Question: I'm trying to plot a list from the data, but I need to slice the list and show the result in two moments, each one interpreted by a different color on the plot. As per the code below, if I try to put each part of the list on a plot, I have an overlap in the construction of the image. How to solve the continuity of the second plot in relation to the first?
'''
import matplotlib.pyplot as plt
lst = [5,10,15,8,9,6,8,12,13,6]
plt.plot(lst[:5])
plt.plot(lst[7:],color='red') #I would like to continue from the plot of the previous line
plt.show()
'''

I hope to use the code to identify distinct moments in the data.
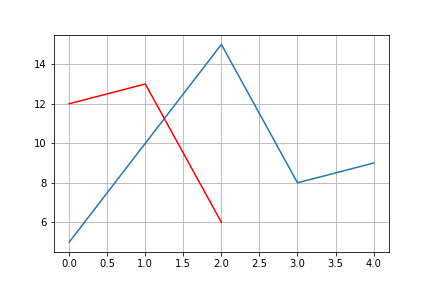
Answer: Like fdireito says, if you want your data to be plotted in a different location with respect to the x-axis, you need to provide x data.
Documentation on the <URL> method shows that you can just provide the x data as a optional first argument. By default the method uses the index position of each data point as x argument.
To make the second plot align with the first plot, you need to tell the plot method which x arguments to use. In your case you want x to continue counting from 4, since you plot the first 5 elements of lst on the first line.
This is what your code could look like:
'''
import matplotlib.pyplot as plt
lst = [5,10,15,8,9,6,8,12,13,6]
plt.plot(lst[:5])
plt.plot(range(4, 4+len(lst[7:])), lst[7:], color='red') # Range starts at 4 because the first plot ends at index 4.
plt.show()
'''